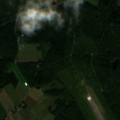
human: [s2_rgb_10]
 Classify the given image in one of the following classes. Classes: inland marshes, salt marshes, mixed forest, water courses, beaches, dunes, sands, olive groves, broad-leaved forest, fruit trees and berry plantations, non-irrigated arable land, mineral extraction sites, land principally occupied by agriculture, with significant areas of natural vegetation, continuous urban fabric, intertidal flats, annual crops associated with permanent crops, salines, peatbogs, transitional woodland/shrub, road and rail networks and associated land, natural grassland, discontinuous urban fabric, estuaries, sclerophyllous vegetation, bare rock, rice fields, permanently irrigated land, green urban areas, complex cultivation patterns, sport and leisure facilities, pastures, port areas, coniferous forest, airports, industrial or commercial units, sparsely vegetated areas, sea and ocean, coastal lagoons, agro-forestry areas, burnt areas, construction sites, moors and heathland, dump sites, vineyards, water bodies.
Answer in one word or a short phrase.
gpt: airports, non-irrigated arable land, coniferous forest, mixed forest, transitional woodland/shrub